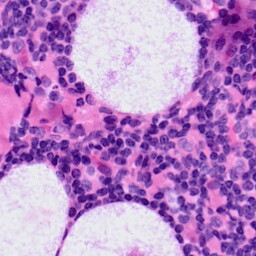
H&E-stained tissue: LymphNode